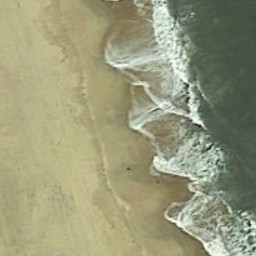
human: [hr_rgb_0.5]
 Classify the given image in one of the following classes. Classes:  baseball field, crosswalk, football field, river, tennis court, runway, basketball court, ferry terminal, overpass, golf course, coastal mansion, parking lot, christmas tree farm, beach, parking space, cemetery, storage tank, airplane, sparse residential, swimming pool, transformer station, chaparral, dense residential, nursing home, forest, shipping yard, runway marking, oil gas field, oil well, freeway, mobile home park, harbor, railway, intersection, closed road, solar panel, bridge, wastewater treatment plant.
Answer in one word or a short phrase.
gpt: beach